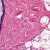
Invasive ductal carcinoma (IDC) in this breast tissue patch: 0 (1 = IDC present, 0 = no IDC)